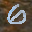
Label: 6